Question: I have data that fast time fourier transform is applied.
(amplitudes at specific Hzs)
There are solutions on internet that CNN is applied to mel spectrogram, however, I see no solution that CNN is applied to Fast Fourier Transformed signal.
Is it possible that CNN is applied to Fast Fourier Transformed signals?
Or is it not possible because CNN is considering temporal attribute?
Thanks!
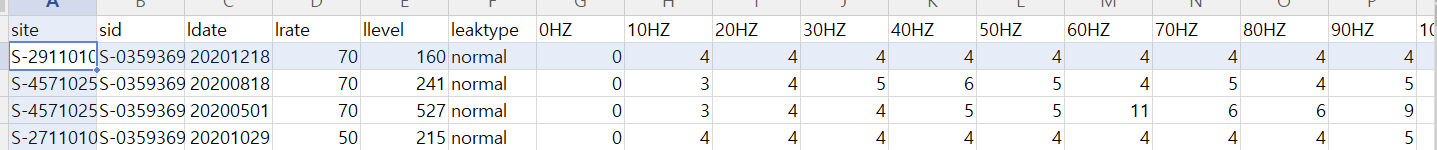
Answer: I'm assuming each row of your spreadsheet is IID, e.g. it wouldn't change the problem to re-order the rows in that spreadsheet.
In this case you have a pretty typical ML problem. The fact that the FFT has already been applied and specific frequency responses (columns) have been extracted is a process called "feature engineering". Prior to the common use of neural networks, this was a standard step in all machine learning problems and remains common to a great many domains.
With data that has been feature engineered, you should look to traditional ML algorithms. Random Forests, XGBoost, and Linear Regression come to mind. A fully connected neural network is also appropriate, but I would typically expect it to under-perform other ML methods.
The hallmark of a CNN is that it operates on an ordered sequence of data. In your case the raw data, from which your dataset was derived, would be appropriate for a CNN. In a sound file you have a 1D sequence of information. You could not re-order the data in the time dimension without fundamentally changing its meaning.
A 2D CNN operates over an image where the pixel order in X and Y cannot be changed. Again the sequential order of the data matters. The same applies for 3D CNNs.
Be aware that the application of a FFT has fundamentally biased your solution by representing it only in a limited set of frequency responses. All feature engineering is fundamentally biasing the problem, presumably in a well thoughout-out way. However, it's entirely possible that other useful signals in the data exist, which aren't expressed by the FFT @ 10, 20, 30 Hz, etc. The CNN has the capacity to learn its own version of an FFT as well as other non cyclic patterns. Typically, the lack of a feature engineering step is the key differentiator between the CNN and traditional ML algorithms.